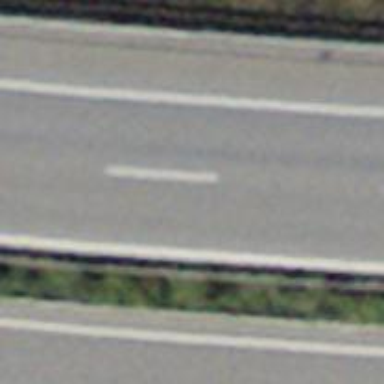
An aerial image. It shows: Asphalt motorway.